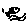
Label: fish